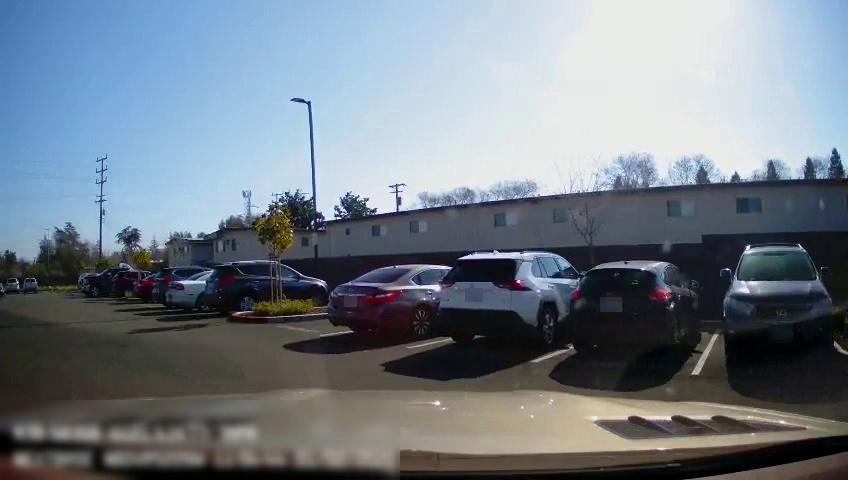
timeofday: Day
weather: Sunny
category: Drivable Space
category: Vehicles | SUV
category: Vehicles | Car
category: Vehicles | SUV
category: Vehicles | Car
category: Vehicles | SUV
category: Vehicles | Truck
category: Vehicles | SUV
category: Vehicles | Car
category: Vehicles | SUV
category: Vehicles | Car
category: Vehicles | SUV
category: Vehicles | Truck
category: Vehicles | SUV